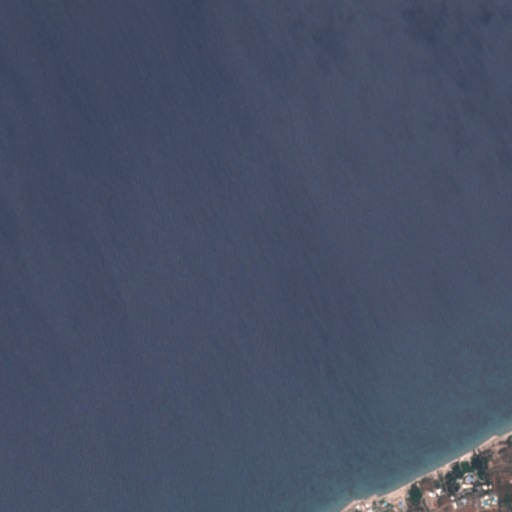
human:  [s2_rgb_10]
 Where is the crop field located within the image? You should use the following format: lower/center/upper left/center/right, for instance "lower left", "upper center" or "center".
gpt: The crop field is located in the lower right of the image.
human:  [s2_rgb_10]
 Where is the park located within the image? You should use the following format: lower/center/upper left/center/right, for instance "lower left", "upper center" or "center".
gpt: The park is located in the lower right of the image.
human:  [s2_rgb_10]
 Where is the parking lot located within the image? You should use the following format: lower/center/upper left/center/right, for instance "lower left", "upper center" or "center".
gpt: The parking lot is located in the lower right of the image.
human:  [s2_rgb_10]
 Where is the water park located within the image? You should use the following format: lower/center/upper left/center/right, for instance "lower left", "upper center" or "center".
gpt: The water park is located in the lower right of the image.
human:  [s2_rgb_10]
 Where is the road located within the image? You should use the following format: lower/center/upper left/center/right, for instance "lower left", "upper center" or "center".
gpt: There is no road in the image.